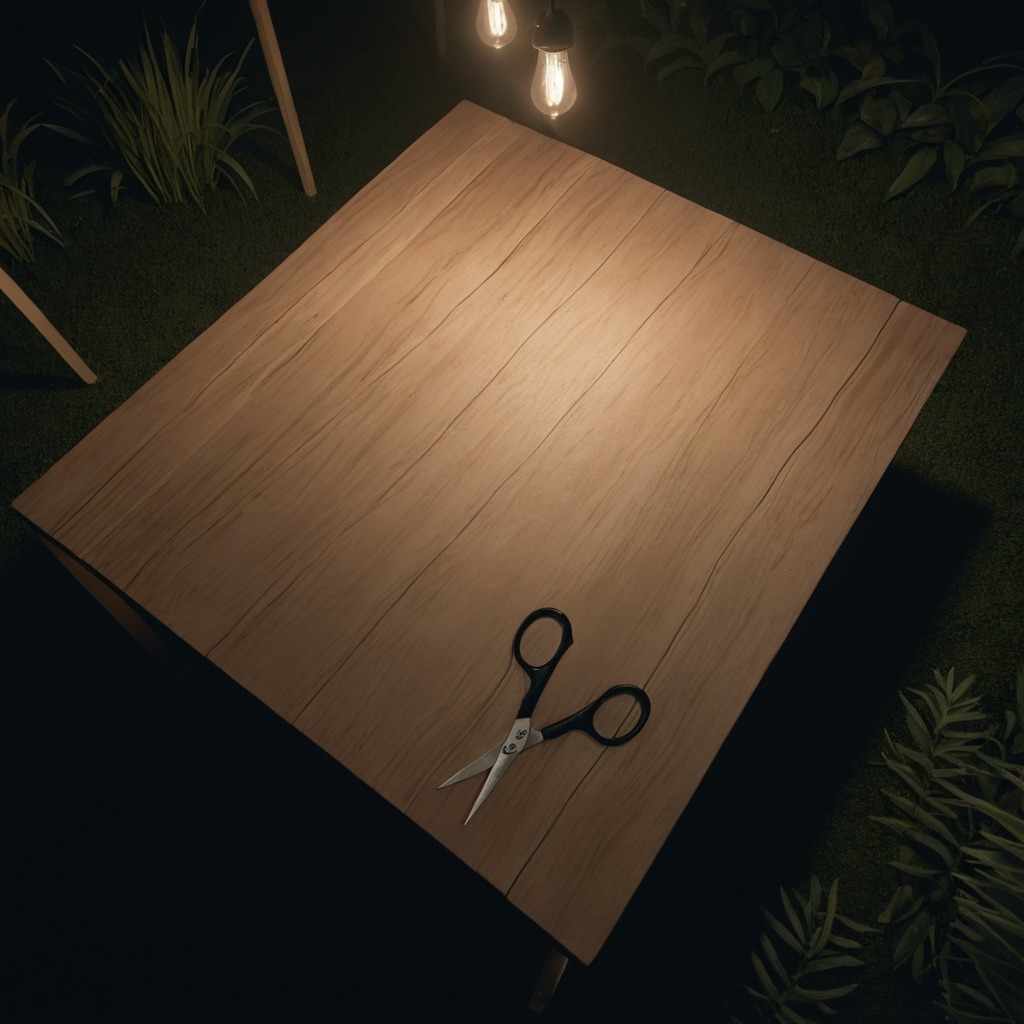
A scissor lies on the wooden table.